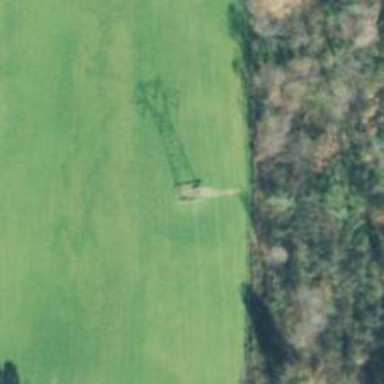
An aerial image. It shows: Lattice structure tower.